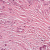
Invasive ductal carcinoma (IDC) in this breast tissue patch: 1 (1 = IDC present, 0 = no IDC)